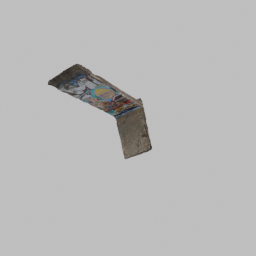
Label: architecture